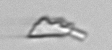
Label: detritus_transparent